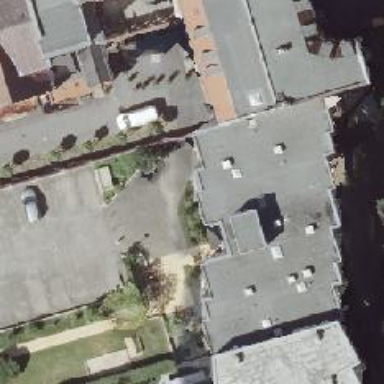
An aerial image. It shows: Residential building.